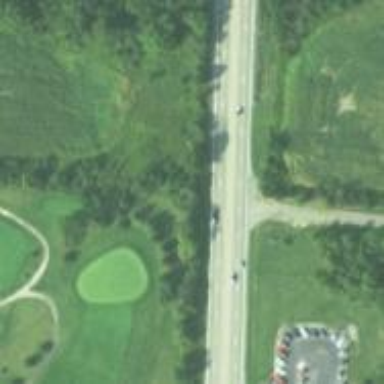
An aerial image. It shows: Trunk highway.